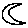
Label: moon